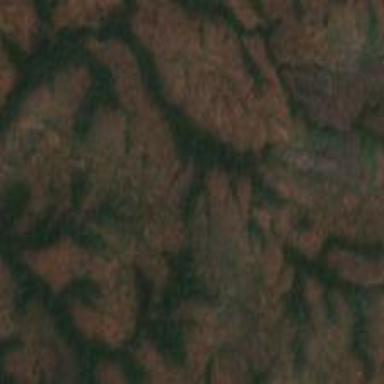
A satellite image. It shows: Forest area.